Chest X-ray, AP view. Patient: 3 years old, sex F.
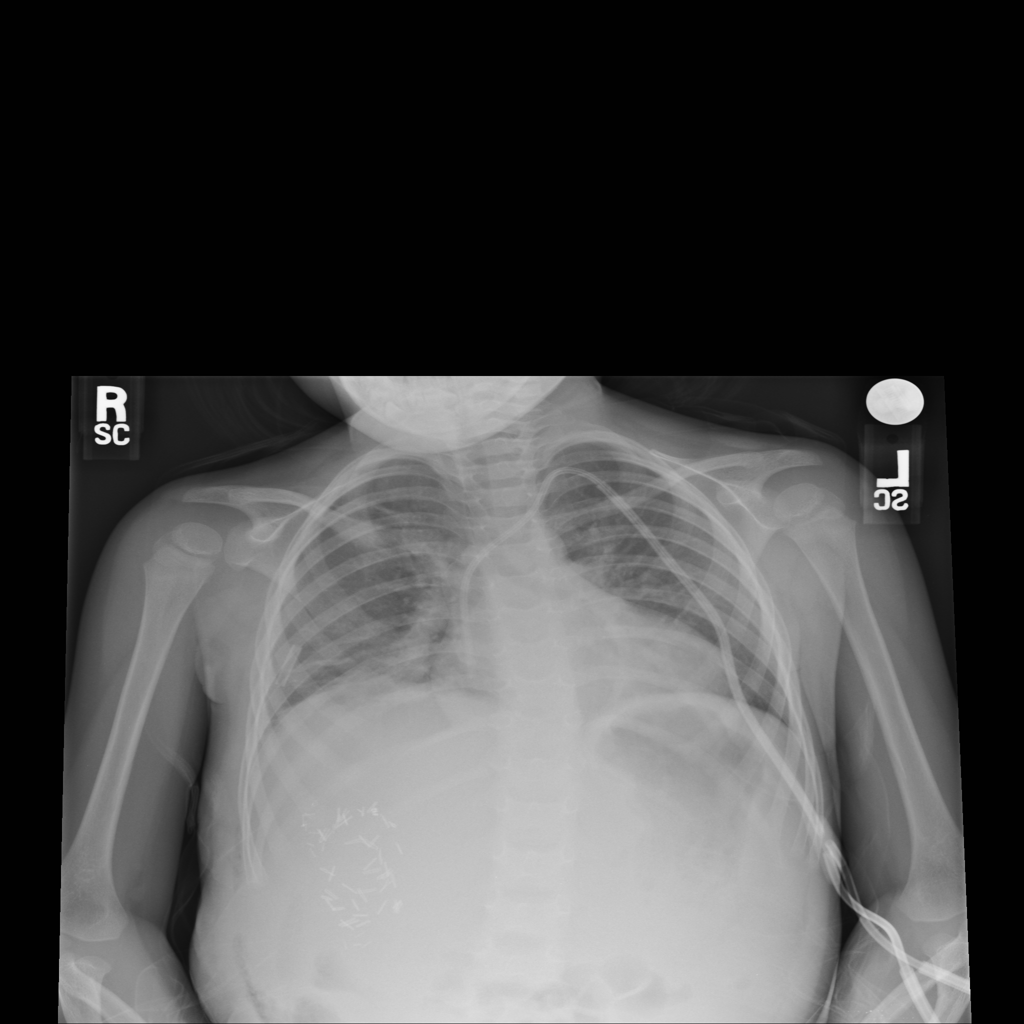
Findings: No Finding